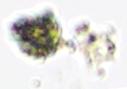
Label: Margalefidinium